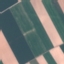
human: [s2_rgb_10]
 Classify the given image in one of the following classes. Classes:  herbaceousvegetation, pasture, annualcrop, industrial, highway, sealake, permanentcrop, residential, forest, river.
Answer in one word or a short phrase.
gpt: AnnualCrop